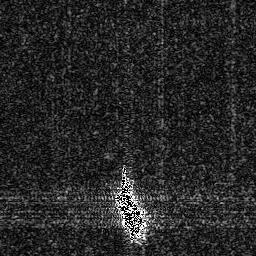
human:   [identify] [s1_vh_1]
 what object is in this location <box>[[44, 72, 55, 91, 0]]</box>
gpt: <ref>1 medium ship at the bottom</ref>